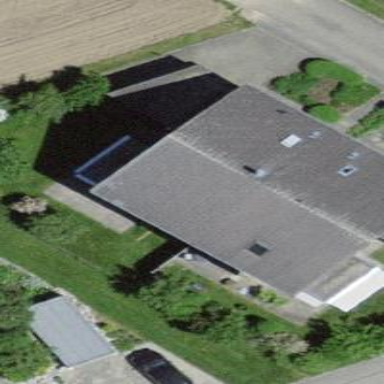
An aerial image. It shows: Terrace building.